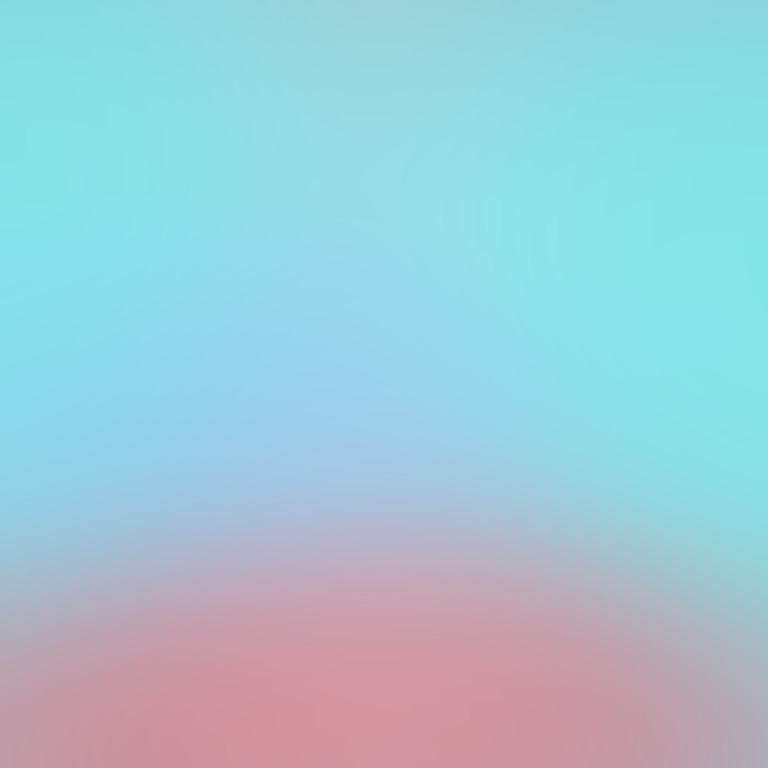
Abstract light effect, smooth gradient from soft cyan to gentle pink, serene atmosphere, diffuse glow, no room, no furniture, no objects.